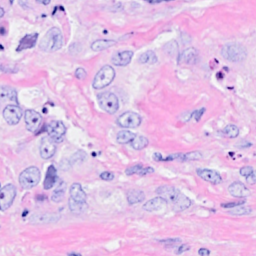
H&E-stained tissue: Breast